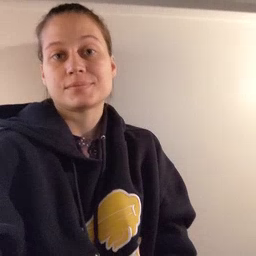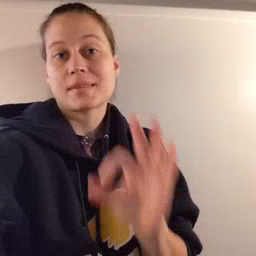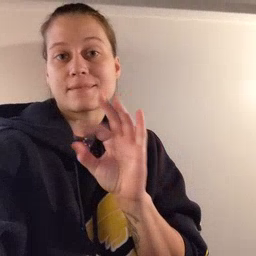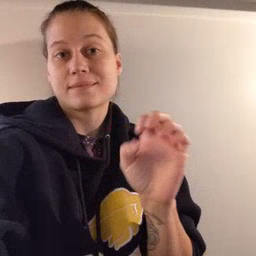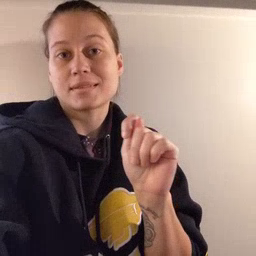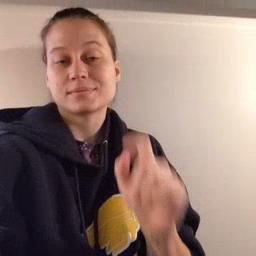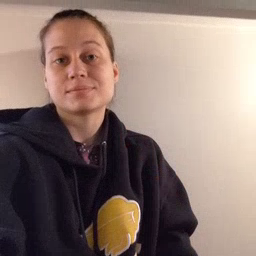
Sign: feet